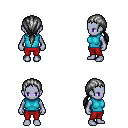
a pixel art fantasy rpg character, female body template, dark elf, purple skin, teal sleeveless shirt, red pants, gray ponytail hairstyle, four views (front, back, left, right), 2x2 character sprite sheet, small pixel art, hard edges, no anti-aliasing